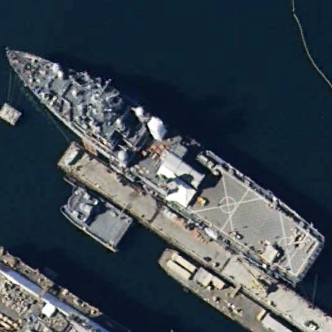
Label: combat